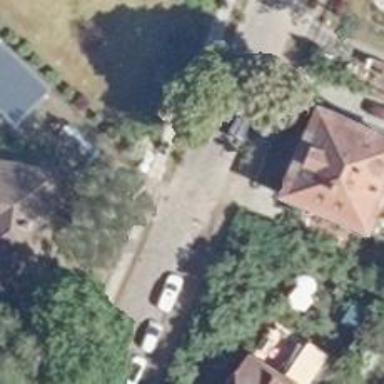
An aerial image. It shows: Residential road.